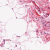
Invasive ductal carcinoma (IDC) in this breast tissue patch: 0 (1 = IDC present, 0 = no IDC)